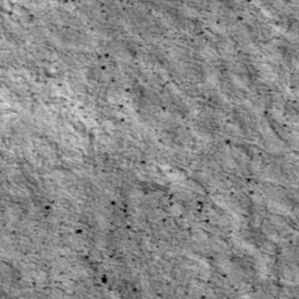
Label: non_frost